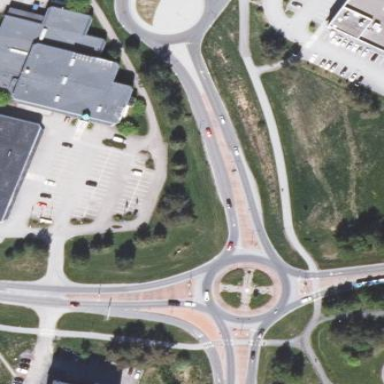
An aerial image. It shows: Traffic island along the road.